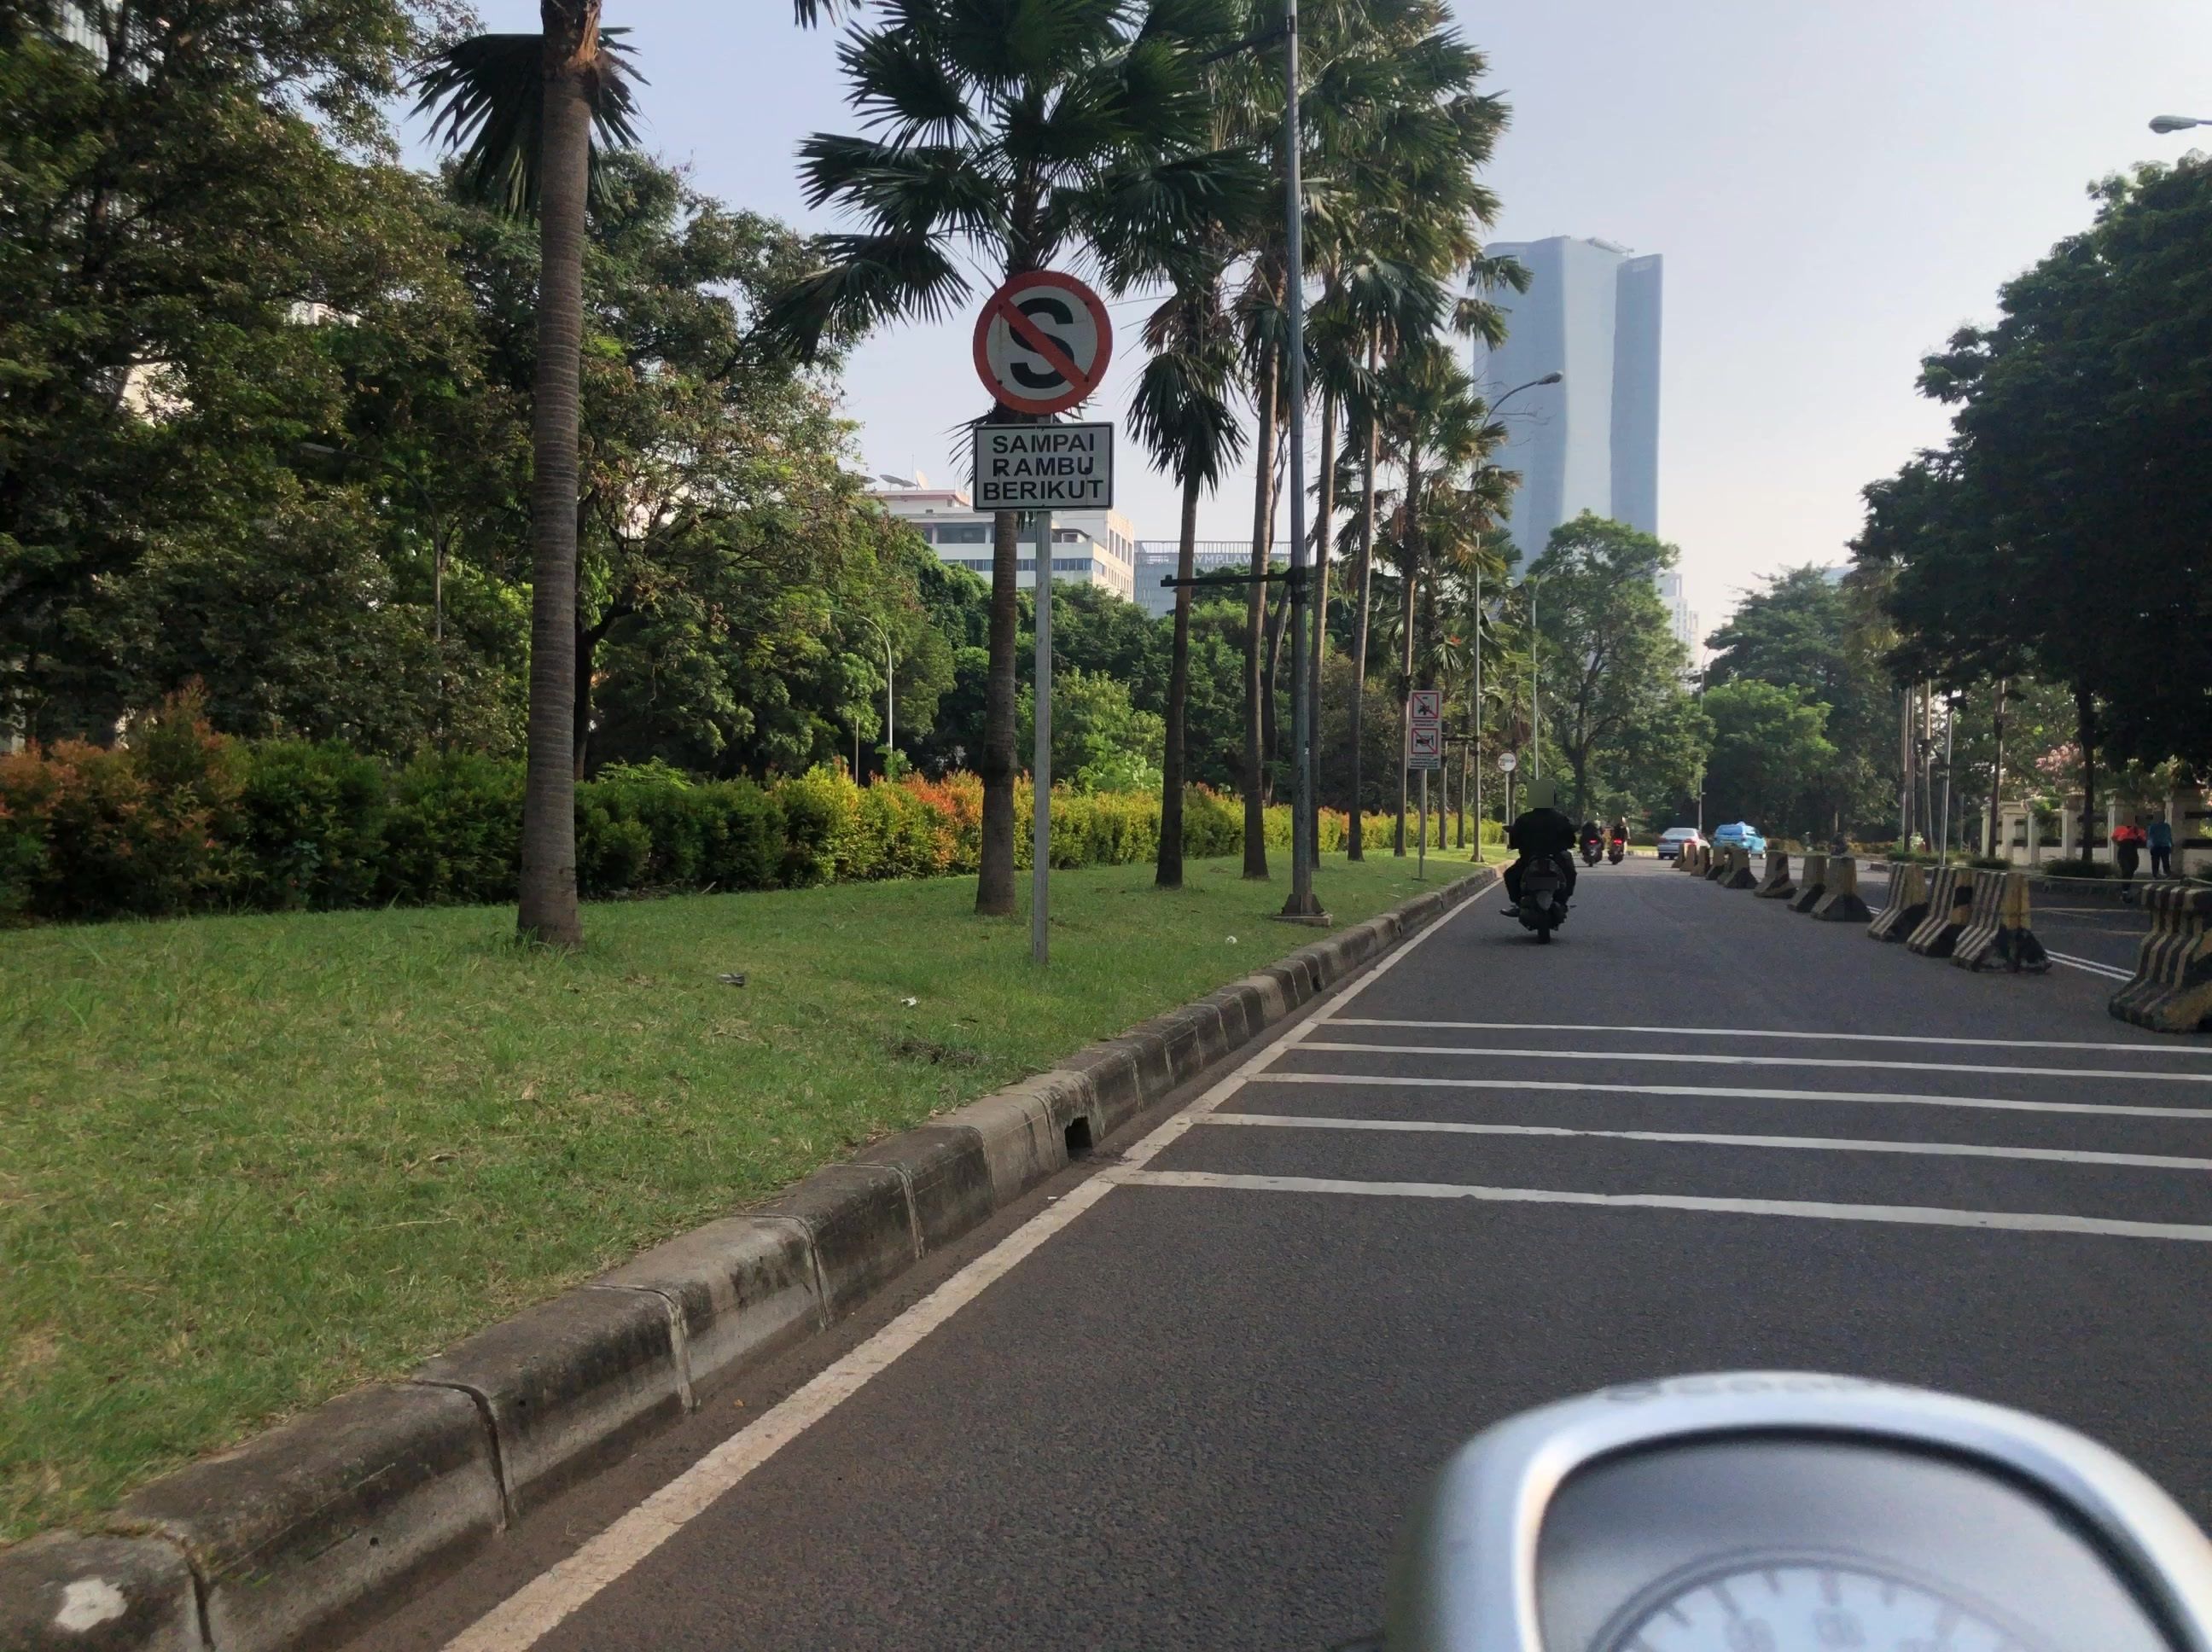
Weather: clear
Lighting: day
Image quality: good
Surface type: cycling surface
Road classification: tertiary
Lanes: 3, 4
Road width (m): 10
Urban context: urban centre
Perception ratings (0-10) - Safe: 7.42, Lively: 7.12, Beautiful: 5.53, Boring: 3.4, Depressing: 1.86, Wealthy: 8.05